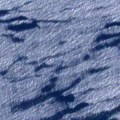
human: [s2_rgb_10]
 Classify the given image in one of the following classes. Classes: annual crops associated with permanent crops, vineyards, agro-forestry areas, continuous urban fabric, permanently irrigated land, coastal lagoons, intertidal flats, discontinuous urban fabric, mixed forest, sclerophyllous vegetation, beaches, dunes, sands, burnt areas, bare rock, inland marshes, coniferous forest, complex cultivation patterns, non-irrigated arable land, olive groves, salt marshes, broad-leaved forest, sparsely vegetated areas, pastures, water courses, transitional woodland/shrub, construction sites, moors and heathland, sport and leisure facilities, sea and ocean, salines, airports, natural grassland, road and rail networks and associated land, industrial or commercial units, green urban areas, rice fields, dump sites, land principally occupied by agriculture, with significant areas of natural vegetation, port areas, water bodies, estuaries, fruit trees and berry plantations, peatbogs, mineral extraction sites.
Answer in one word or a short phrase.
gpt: sea and ocean